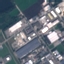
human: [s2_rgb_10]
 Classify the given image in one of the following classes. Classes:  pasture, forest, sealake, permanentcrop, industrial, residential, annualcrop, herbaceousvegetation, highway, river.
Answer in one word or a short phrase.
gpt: Industrial